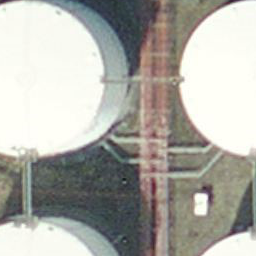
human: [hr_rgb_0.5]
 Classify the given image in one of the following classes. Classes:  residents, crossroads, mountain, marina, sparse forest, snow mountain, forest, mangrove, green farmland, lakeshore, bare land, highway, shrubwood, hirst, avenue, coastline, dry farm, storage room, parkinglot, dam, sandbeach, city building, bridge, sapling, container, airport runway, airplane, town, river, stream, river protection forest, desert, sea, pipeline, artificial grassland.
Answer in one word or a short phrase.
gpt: storage room